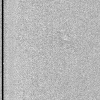
Atmospheric dust classification: dusty